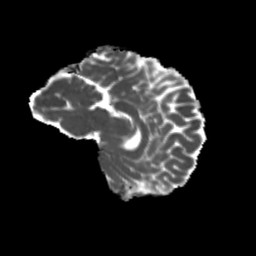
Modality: MD
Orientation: sagittal
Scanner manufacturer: siemens
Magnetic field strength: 3 T
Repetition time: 4 s
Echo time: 0.0594 s